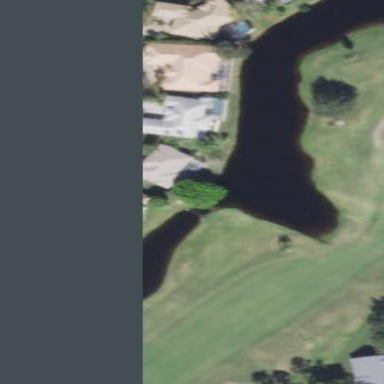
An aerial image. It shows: Grassy area designated as golf fairway.